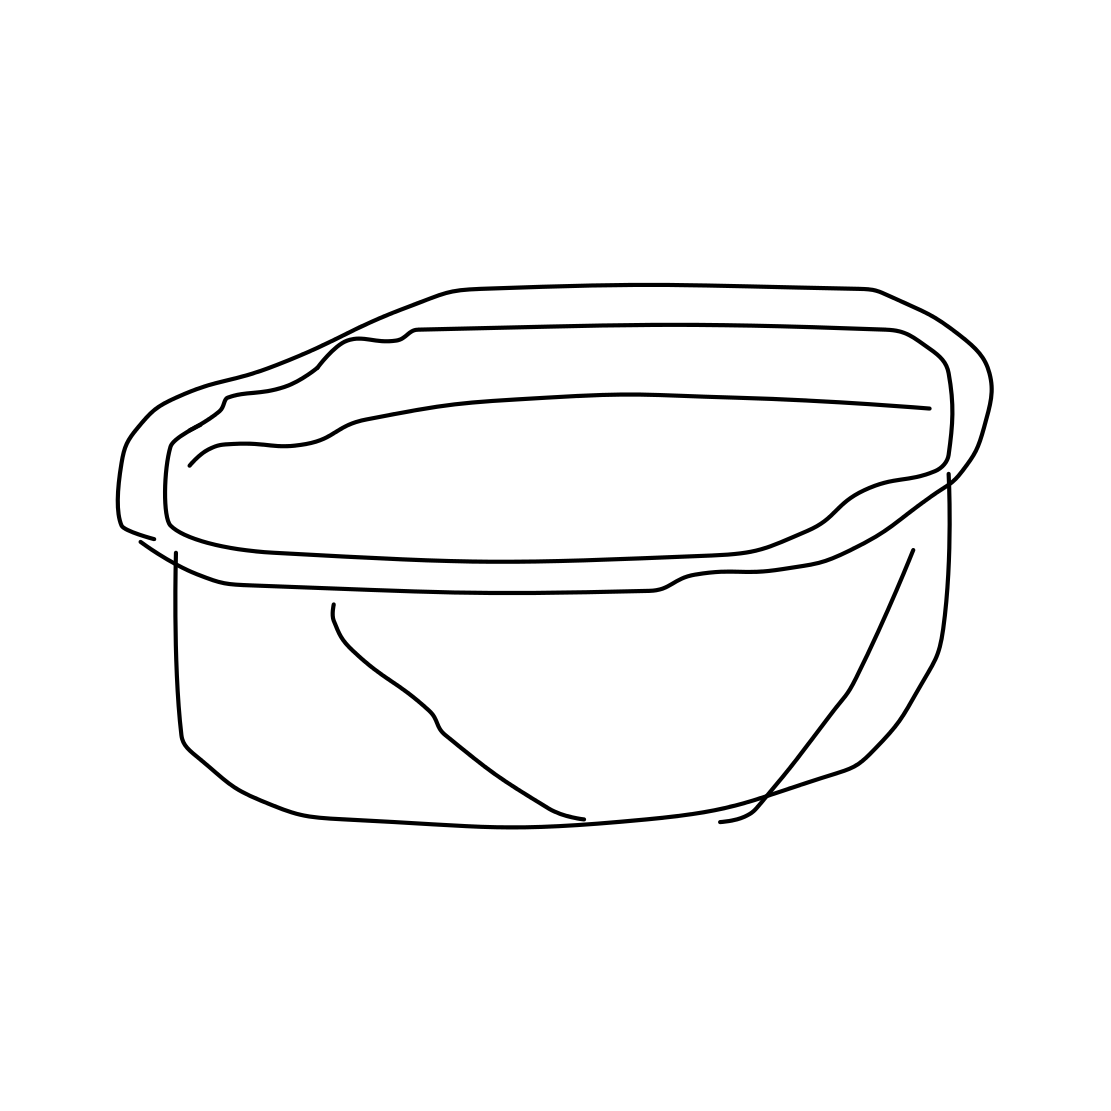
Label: bathtub